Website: bh-photo
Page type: customer-info-address
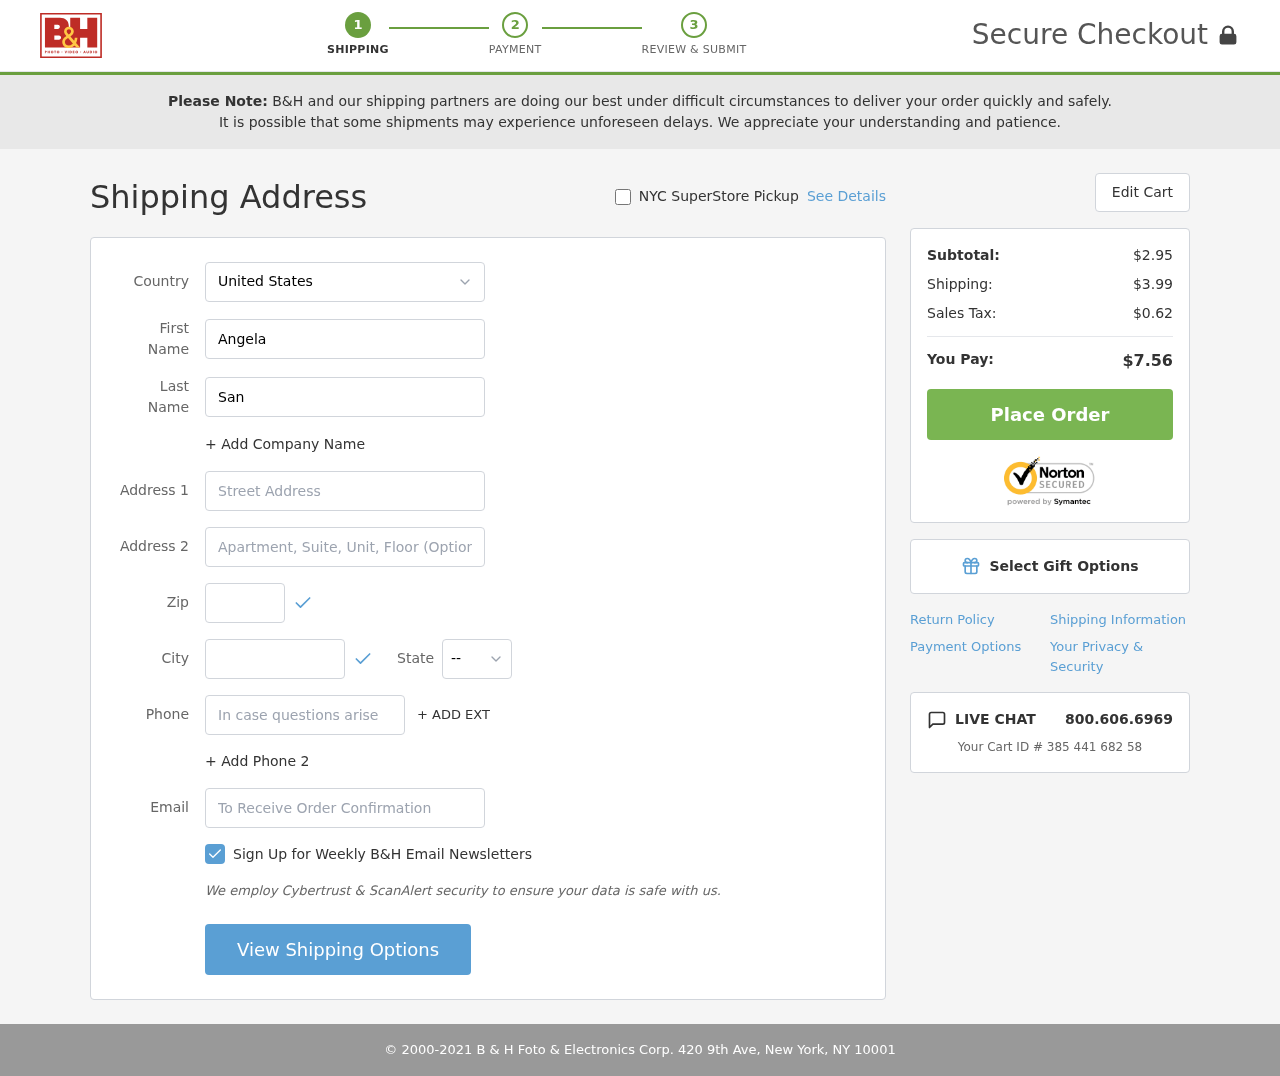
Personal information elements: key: PII_CITY
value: West Jonathanhaven
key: PII_COUNTRY
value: United States
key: PII_EMAIL
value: angela.santiago@gmail.com
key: PII_FIRSTNAME
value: Angela
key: PII_LASTNAME
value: Santiago
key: PII_PHONE
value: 3793135403
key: PII_POSTCODE
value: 76670
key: PII_STATE_ABBR
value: AK
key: PII_STREET
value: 345 Wilson Neck
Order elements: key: ORDER_SUBTOTAL
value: $2.95
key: ORDER_SHIPPING_COST
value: $3.99
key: ORDER_TAX
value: $0.62
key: ORDER_TOTAL
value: $7.56
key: ORDER_ID
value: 385 441 682 58